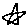
Label: star